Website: lowes
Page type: cart
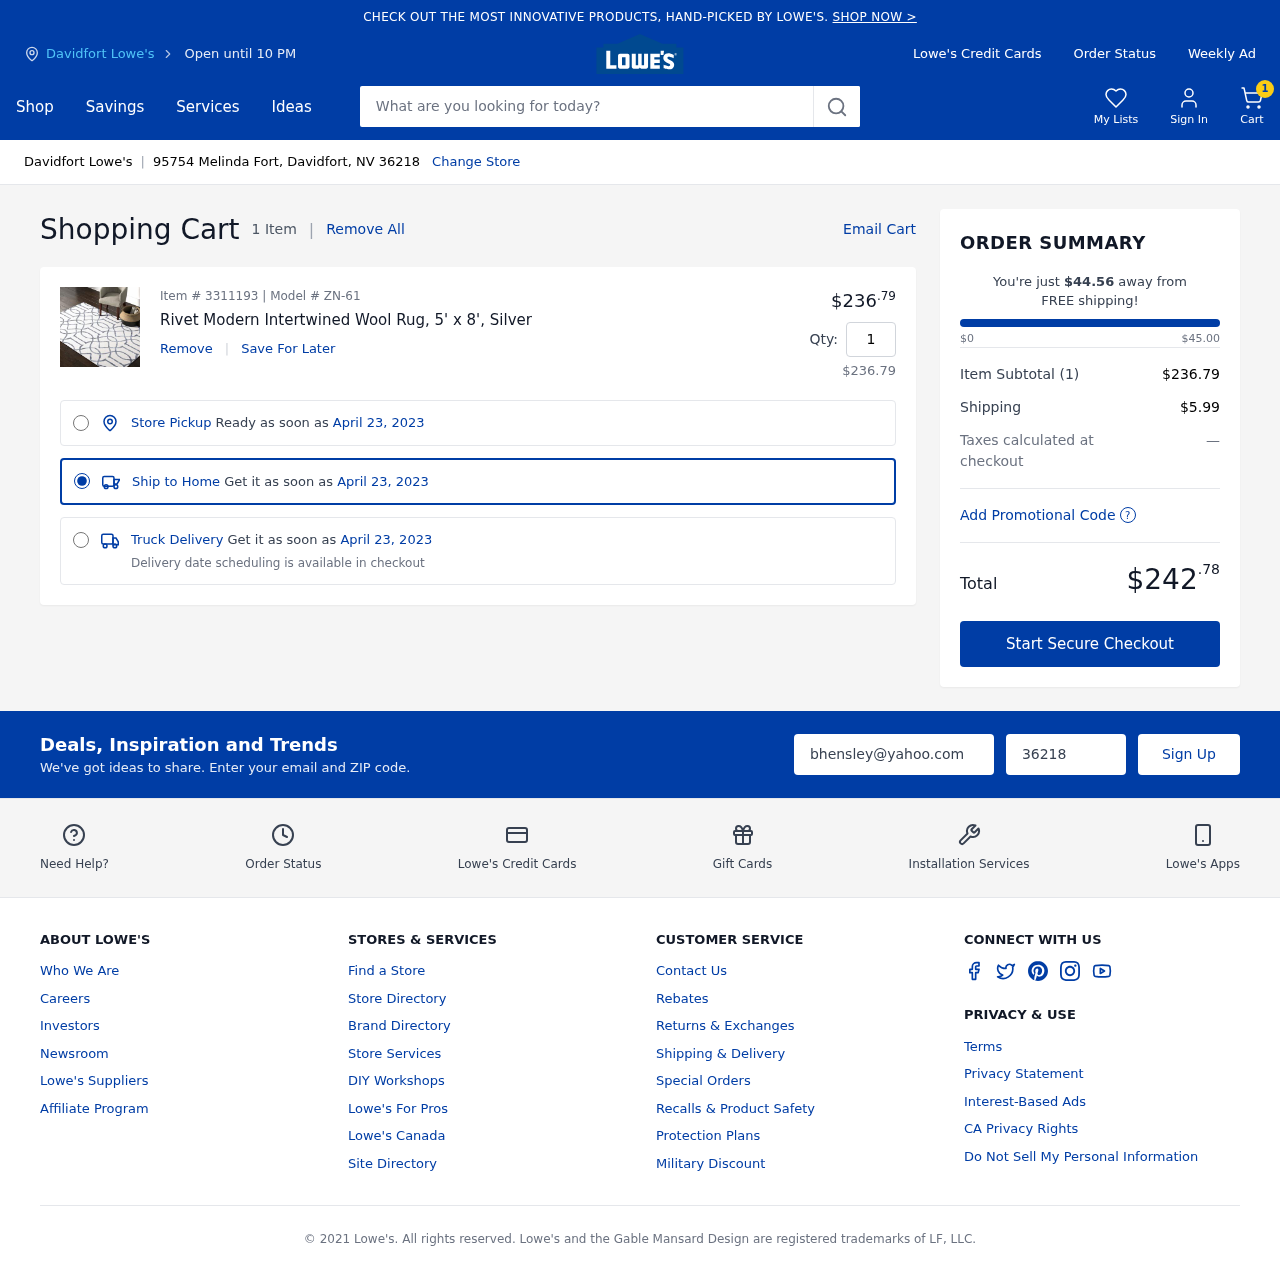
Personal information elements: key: PII_CITY
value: Davidfort Lowe's
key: PII_EMAIL
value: bhensley@yahoo.com
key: PII_POSTCODE
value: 36218
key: PII_STREET
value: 95754 Melinda Fort
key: PII_CITY_STATE_ZIP
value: Davidfort, NV 36218
Product elements: key: PRODUCT1_NAME
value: Rivet Modern Intertwined Wool Rug, 5' x 8', Silver
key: PRODUCT1_PRICE
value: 236.79
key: PRODUCT1_QUANTITY
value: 1
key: PRODUCT1_SUBTOTAL
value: $236.79
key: PRODUCT_ITEM_NUMBER
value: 3311193
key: PRODUCT_MODEL_NUMBER
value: ZN-61
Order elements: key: ORDER_NUM_ITEMS
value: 1
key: ORDER_NUM_ITEMS
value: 1 Item
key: ORDER_DELIVERY_DATE
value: April 23, 2023
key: ORDER_SUBTOTAL
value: $236.79
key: ORDER_SHIPPING_COST
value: $5.99
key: ORDER_TOTAL
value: $242.78
Search elements: key: HEADER_SEARCH
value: What are you looking for today?